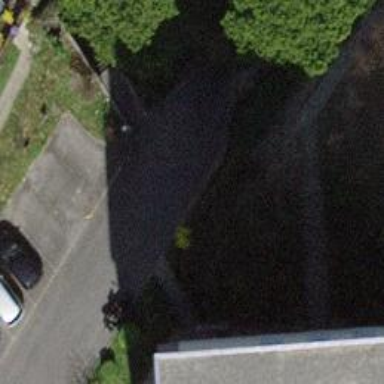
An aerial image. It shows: Asphalt footway.